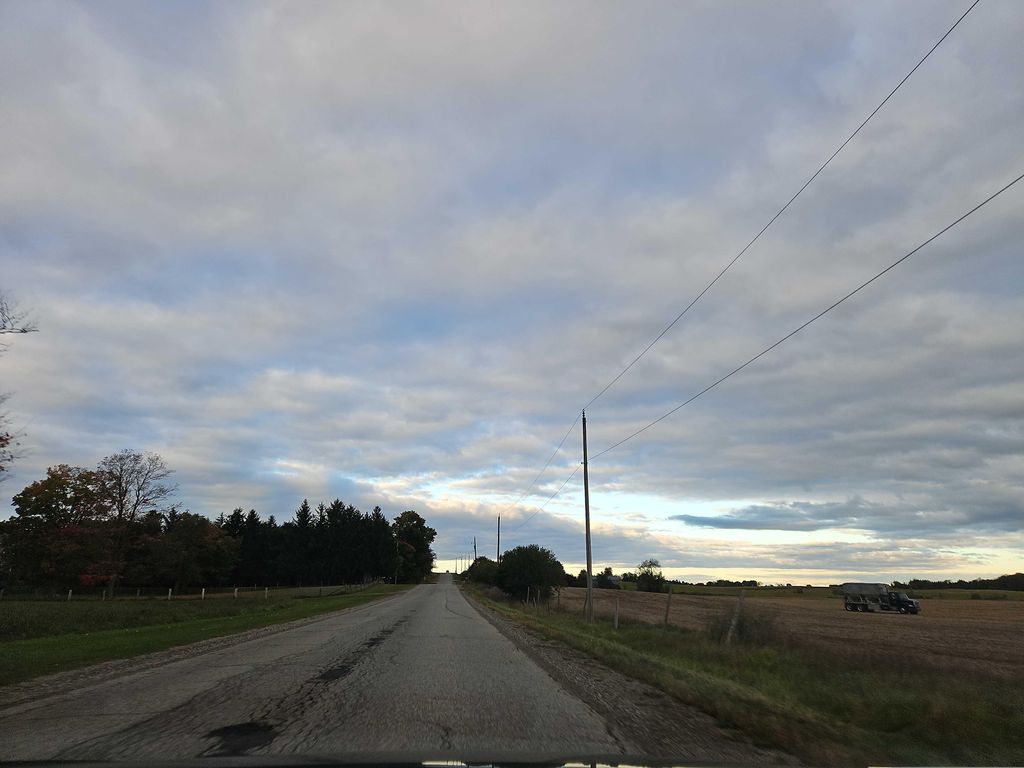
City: kitchener-waterloo